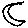
Label: moon